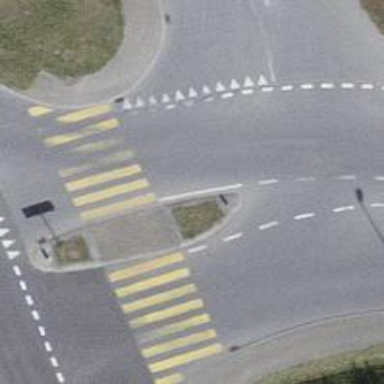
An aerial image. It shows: Uncontrolled zebra crossing with marked island on the road.